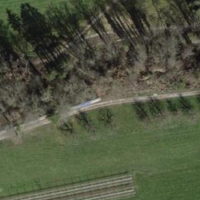
EUNIS habitat code: 52
Species observed at this site:
Filipendula ulmaria